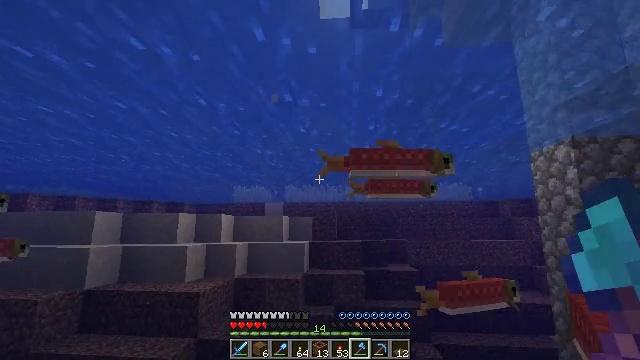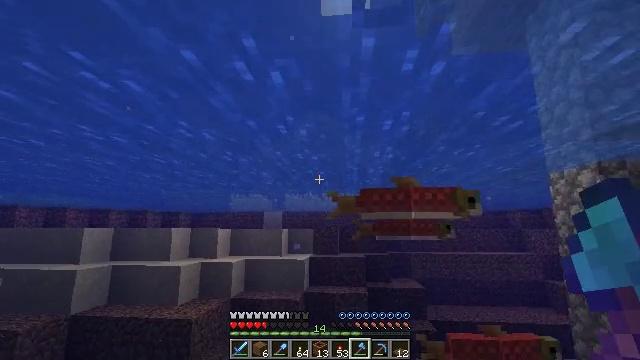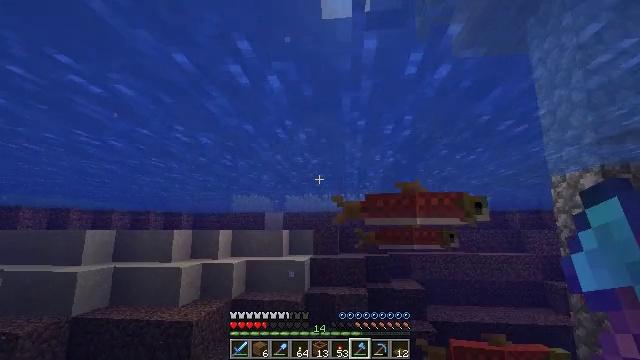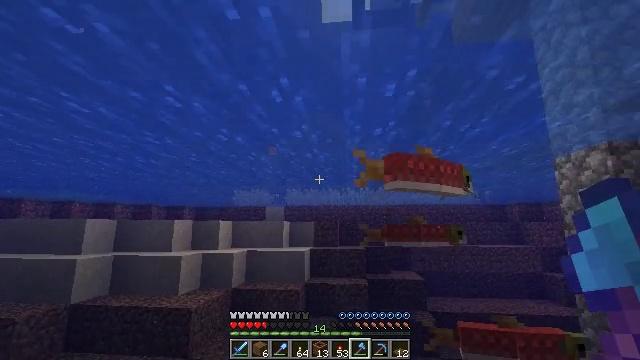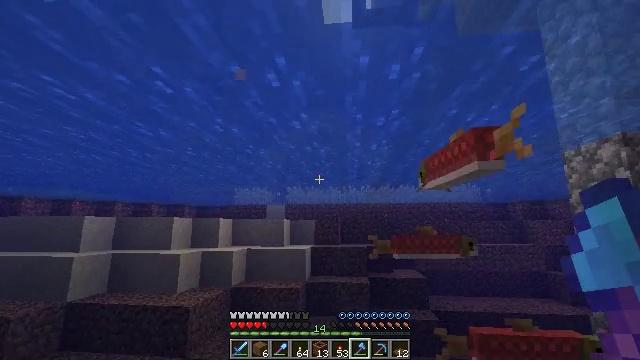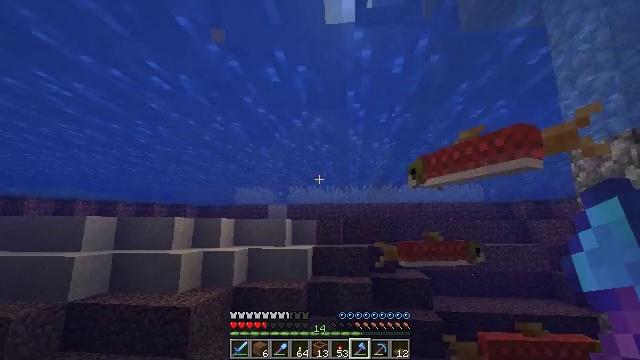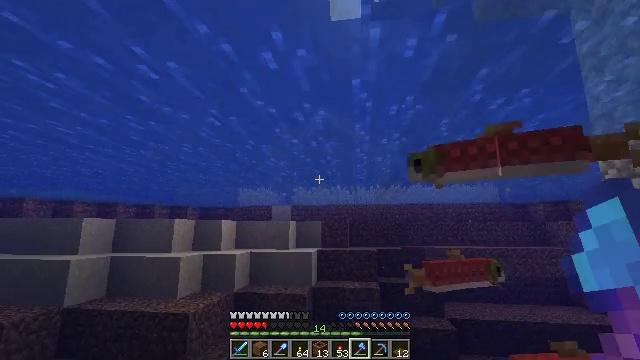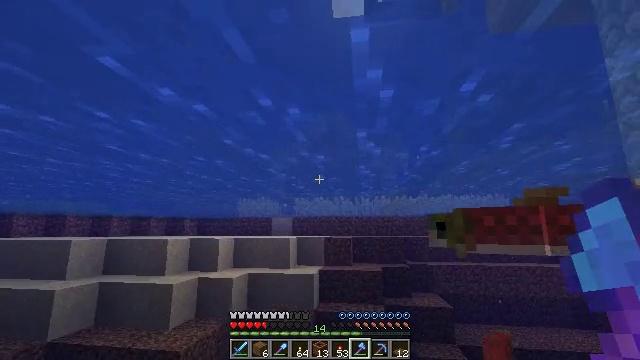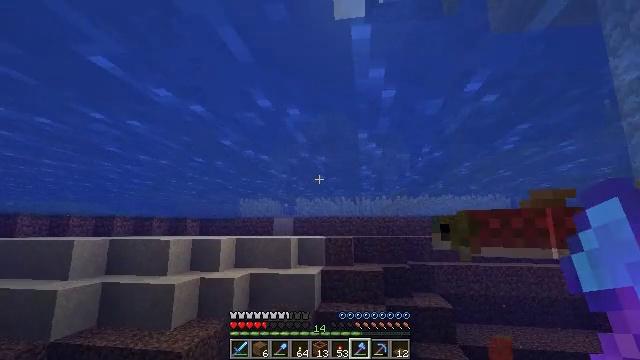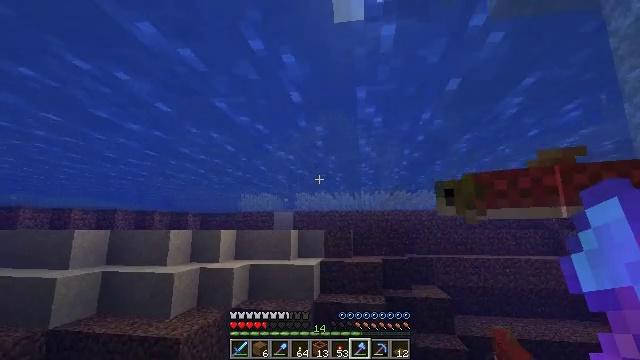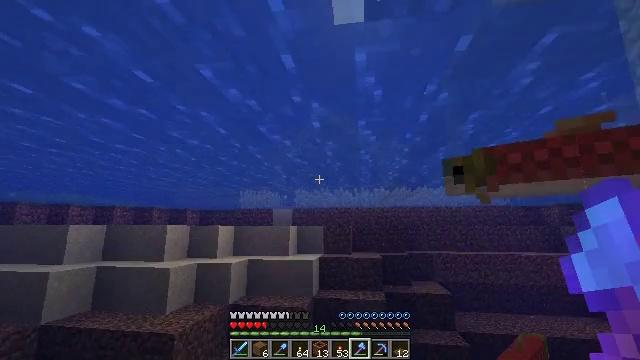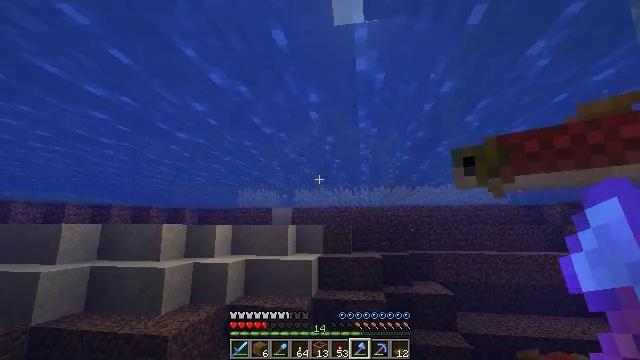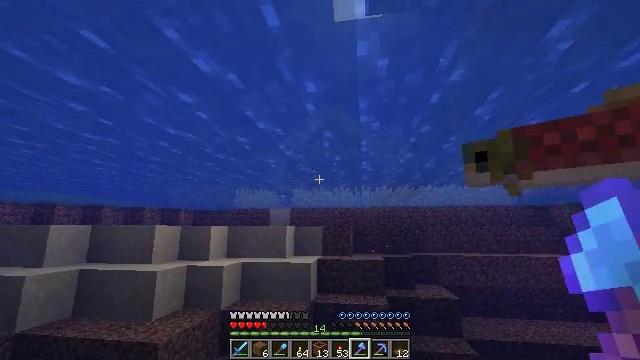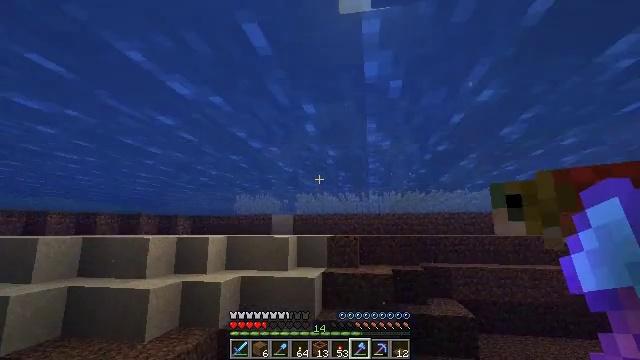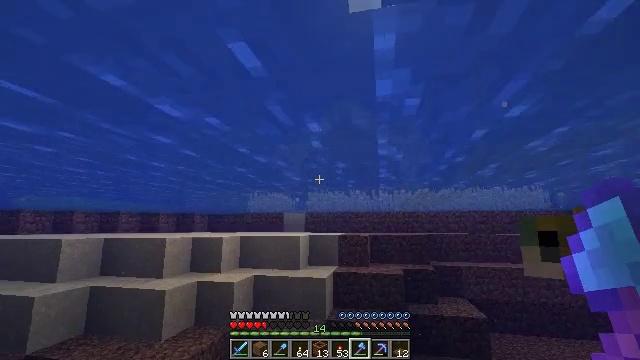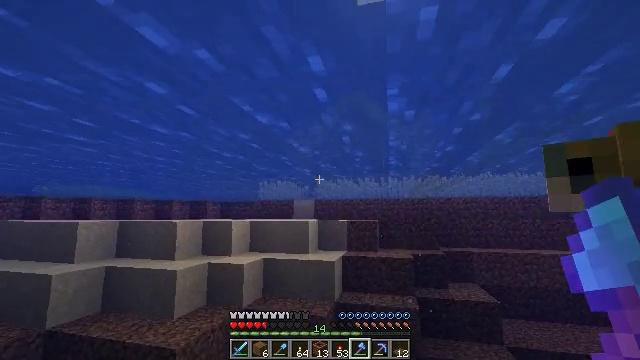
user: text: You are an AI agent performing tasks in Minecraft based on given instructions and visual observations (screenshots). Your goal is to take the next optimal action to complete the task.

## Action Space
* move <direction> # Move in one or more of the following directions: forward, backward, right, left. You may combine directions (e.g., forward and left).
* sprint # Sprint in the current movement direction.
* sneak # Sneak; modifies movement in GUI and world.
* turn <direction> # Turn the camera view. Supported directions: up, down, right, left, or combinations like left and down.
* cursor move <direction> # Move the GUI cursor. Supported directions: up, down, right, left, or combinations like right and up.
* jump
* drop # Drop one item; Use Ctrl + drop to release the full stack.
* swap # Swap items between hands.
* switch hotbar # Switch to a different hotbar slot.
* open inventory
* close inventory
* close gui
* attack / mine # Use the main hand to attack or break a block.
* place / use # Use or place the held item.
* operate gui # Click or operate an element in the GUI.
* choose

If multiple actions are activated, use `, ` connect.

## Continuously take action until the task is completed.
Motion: motion action
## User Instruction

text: Collect wheat crops.
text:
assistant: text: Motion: move forward
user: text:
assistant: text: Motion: move forward
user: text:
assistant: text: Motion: move forward
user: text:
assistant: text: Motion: move forward
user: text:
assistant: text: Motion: move forward
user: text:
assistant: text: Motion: move forward, turn left
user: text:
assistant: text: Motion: move forward
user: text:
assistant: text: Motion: move forward
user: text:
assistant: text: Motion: move forward
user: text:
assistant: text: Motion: move forward
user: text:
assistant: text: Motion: move forward
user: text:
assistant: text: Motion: move forward
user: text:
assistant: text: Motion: move forward, turn left
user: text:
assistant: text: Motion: move forward, turn left and down
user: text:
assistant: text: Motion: move forward, turn left and down
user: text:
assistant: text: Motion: no_op
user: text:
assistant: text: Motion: no_op
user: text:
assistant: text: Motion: no_op
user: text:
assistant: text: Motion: no_op
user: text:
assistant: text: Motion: move forward, turn left
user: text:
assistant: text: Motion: move forward, turn left
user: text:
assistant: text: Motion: move forward, turn left
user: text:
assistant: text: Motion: move forward
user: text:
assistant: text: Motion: move forward
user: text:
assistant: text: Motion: move forward, sprint
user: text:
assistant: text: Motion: move forward, sprint
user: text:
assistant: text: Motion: move forward, sprint
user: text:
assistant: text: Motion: move forward, sprint
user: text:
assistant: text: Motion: move forward
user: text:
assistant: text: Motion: move forward